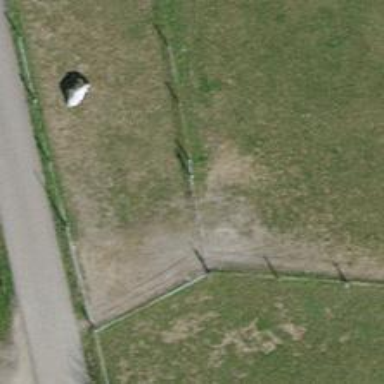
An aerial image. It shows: Gate.